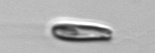
Label: Chrysochromulina